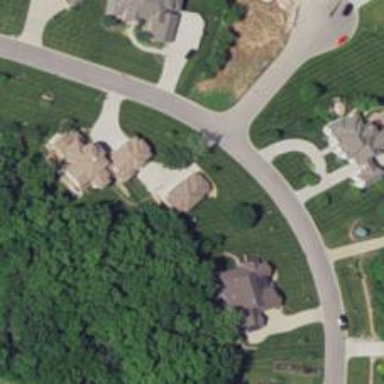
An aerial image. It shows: Driveway leading to service road.